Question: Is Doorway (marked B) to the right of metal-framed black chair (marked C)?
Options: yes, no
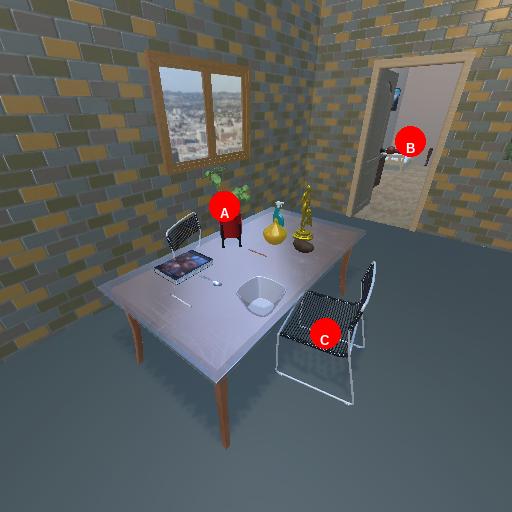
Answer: yes